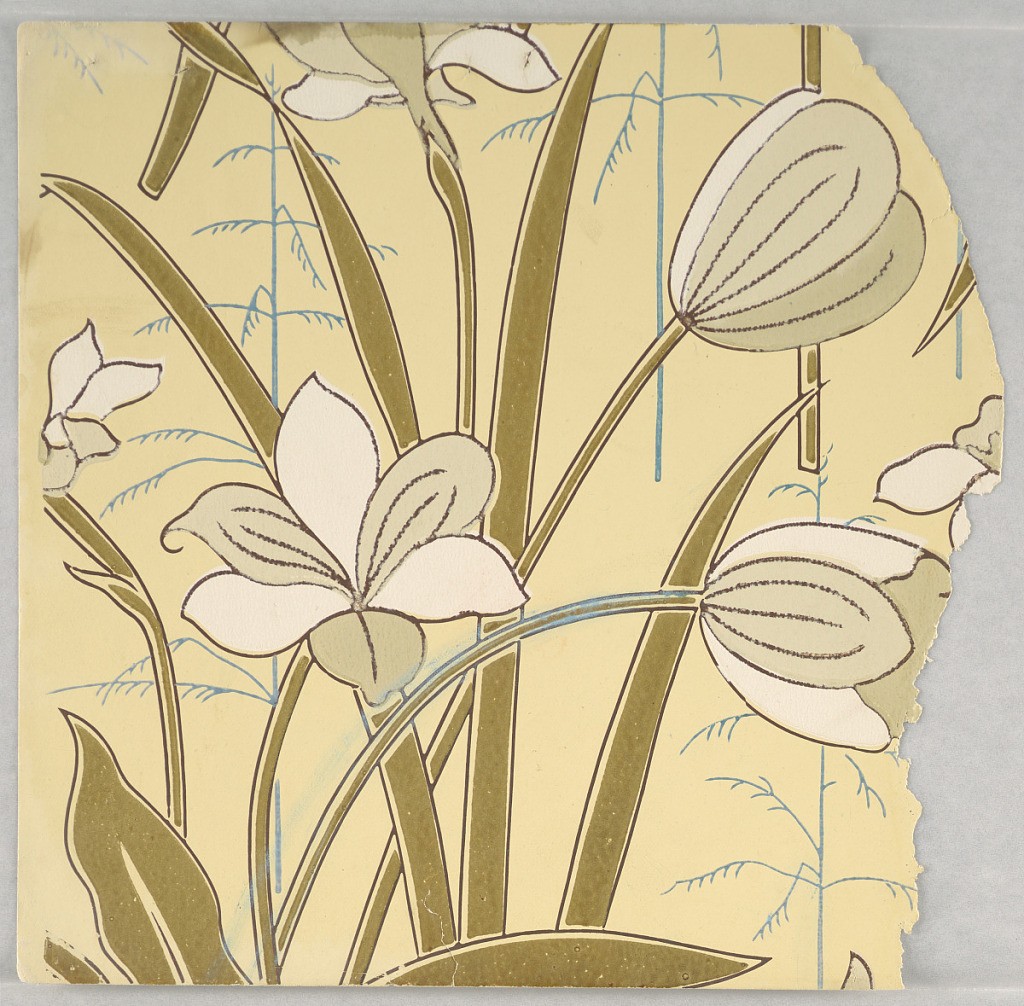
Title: Sidewall sample
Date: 1880–90
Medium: Machine-printed on paper
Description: Fragmentary wallpapers from sample book, including aesthetic-style and Anglo-Japanesque designs.

72 pages of samples.